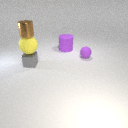
small gray metal cube below large yellow rubber sphere